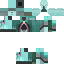
A female human skin with pale skin, wearing brown long hair dressed in a blue hoodie and black pants, featuring a closed mouth.